Field crop: maize
Growth stage: 2
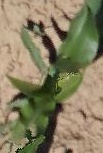
Species: maize